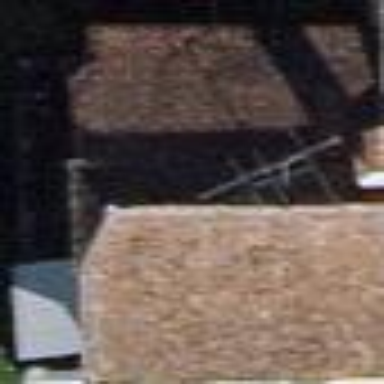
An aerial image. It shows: Half-hipped roof house.